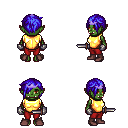
a pixel art fantasy rpg character, female body template, orc, green skin, gold chest armor, red pants, blue pixie cut hairstyle, purple tiara, metal gloves, maroon shoes, dagger, four views (front, back, left, right), 2x2 character sprite sheet, small pixel art, hard edges, no anti-aliasing